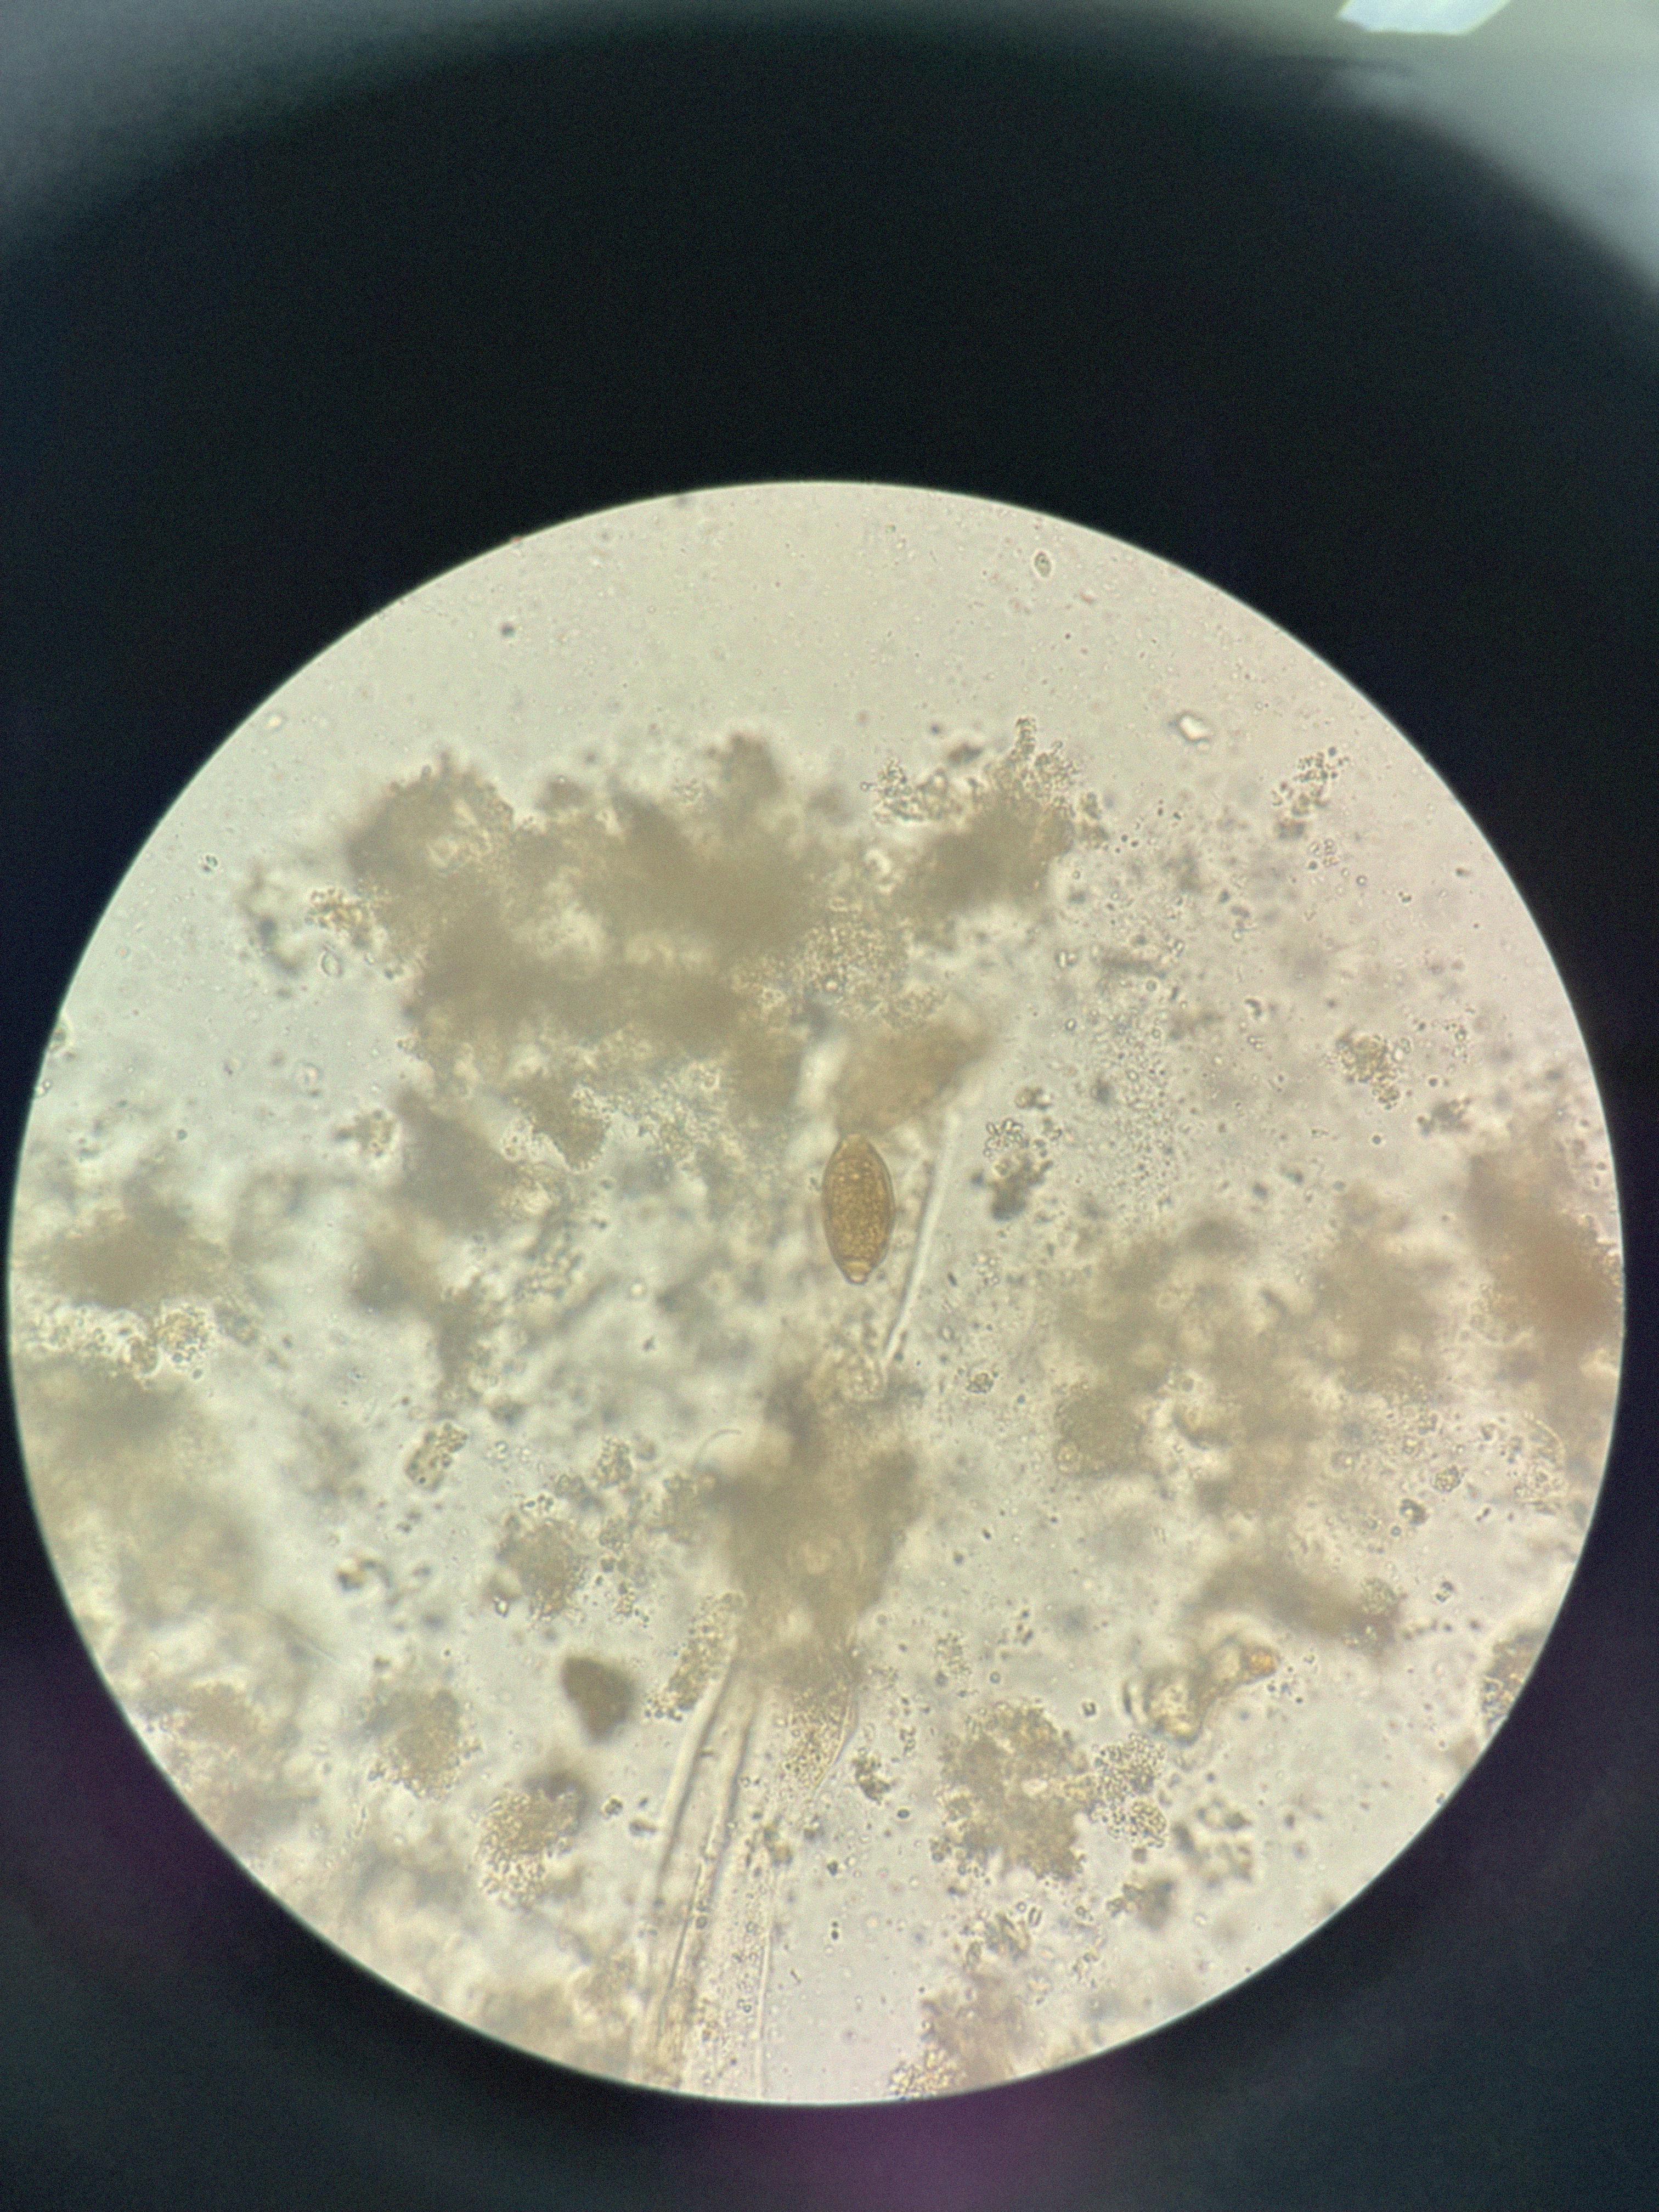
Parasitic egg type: Trichuris trichiura